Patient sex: M
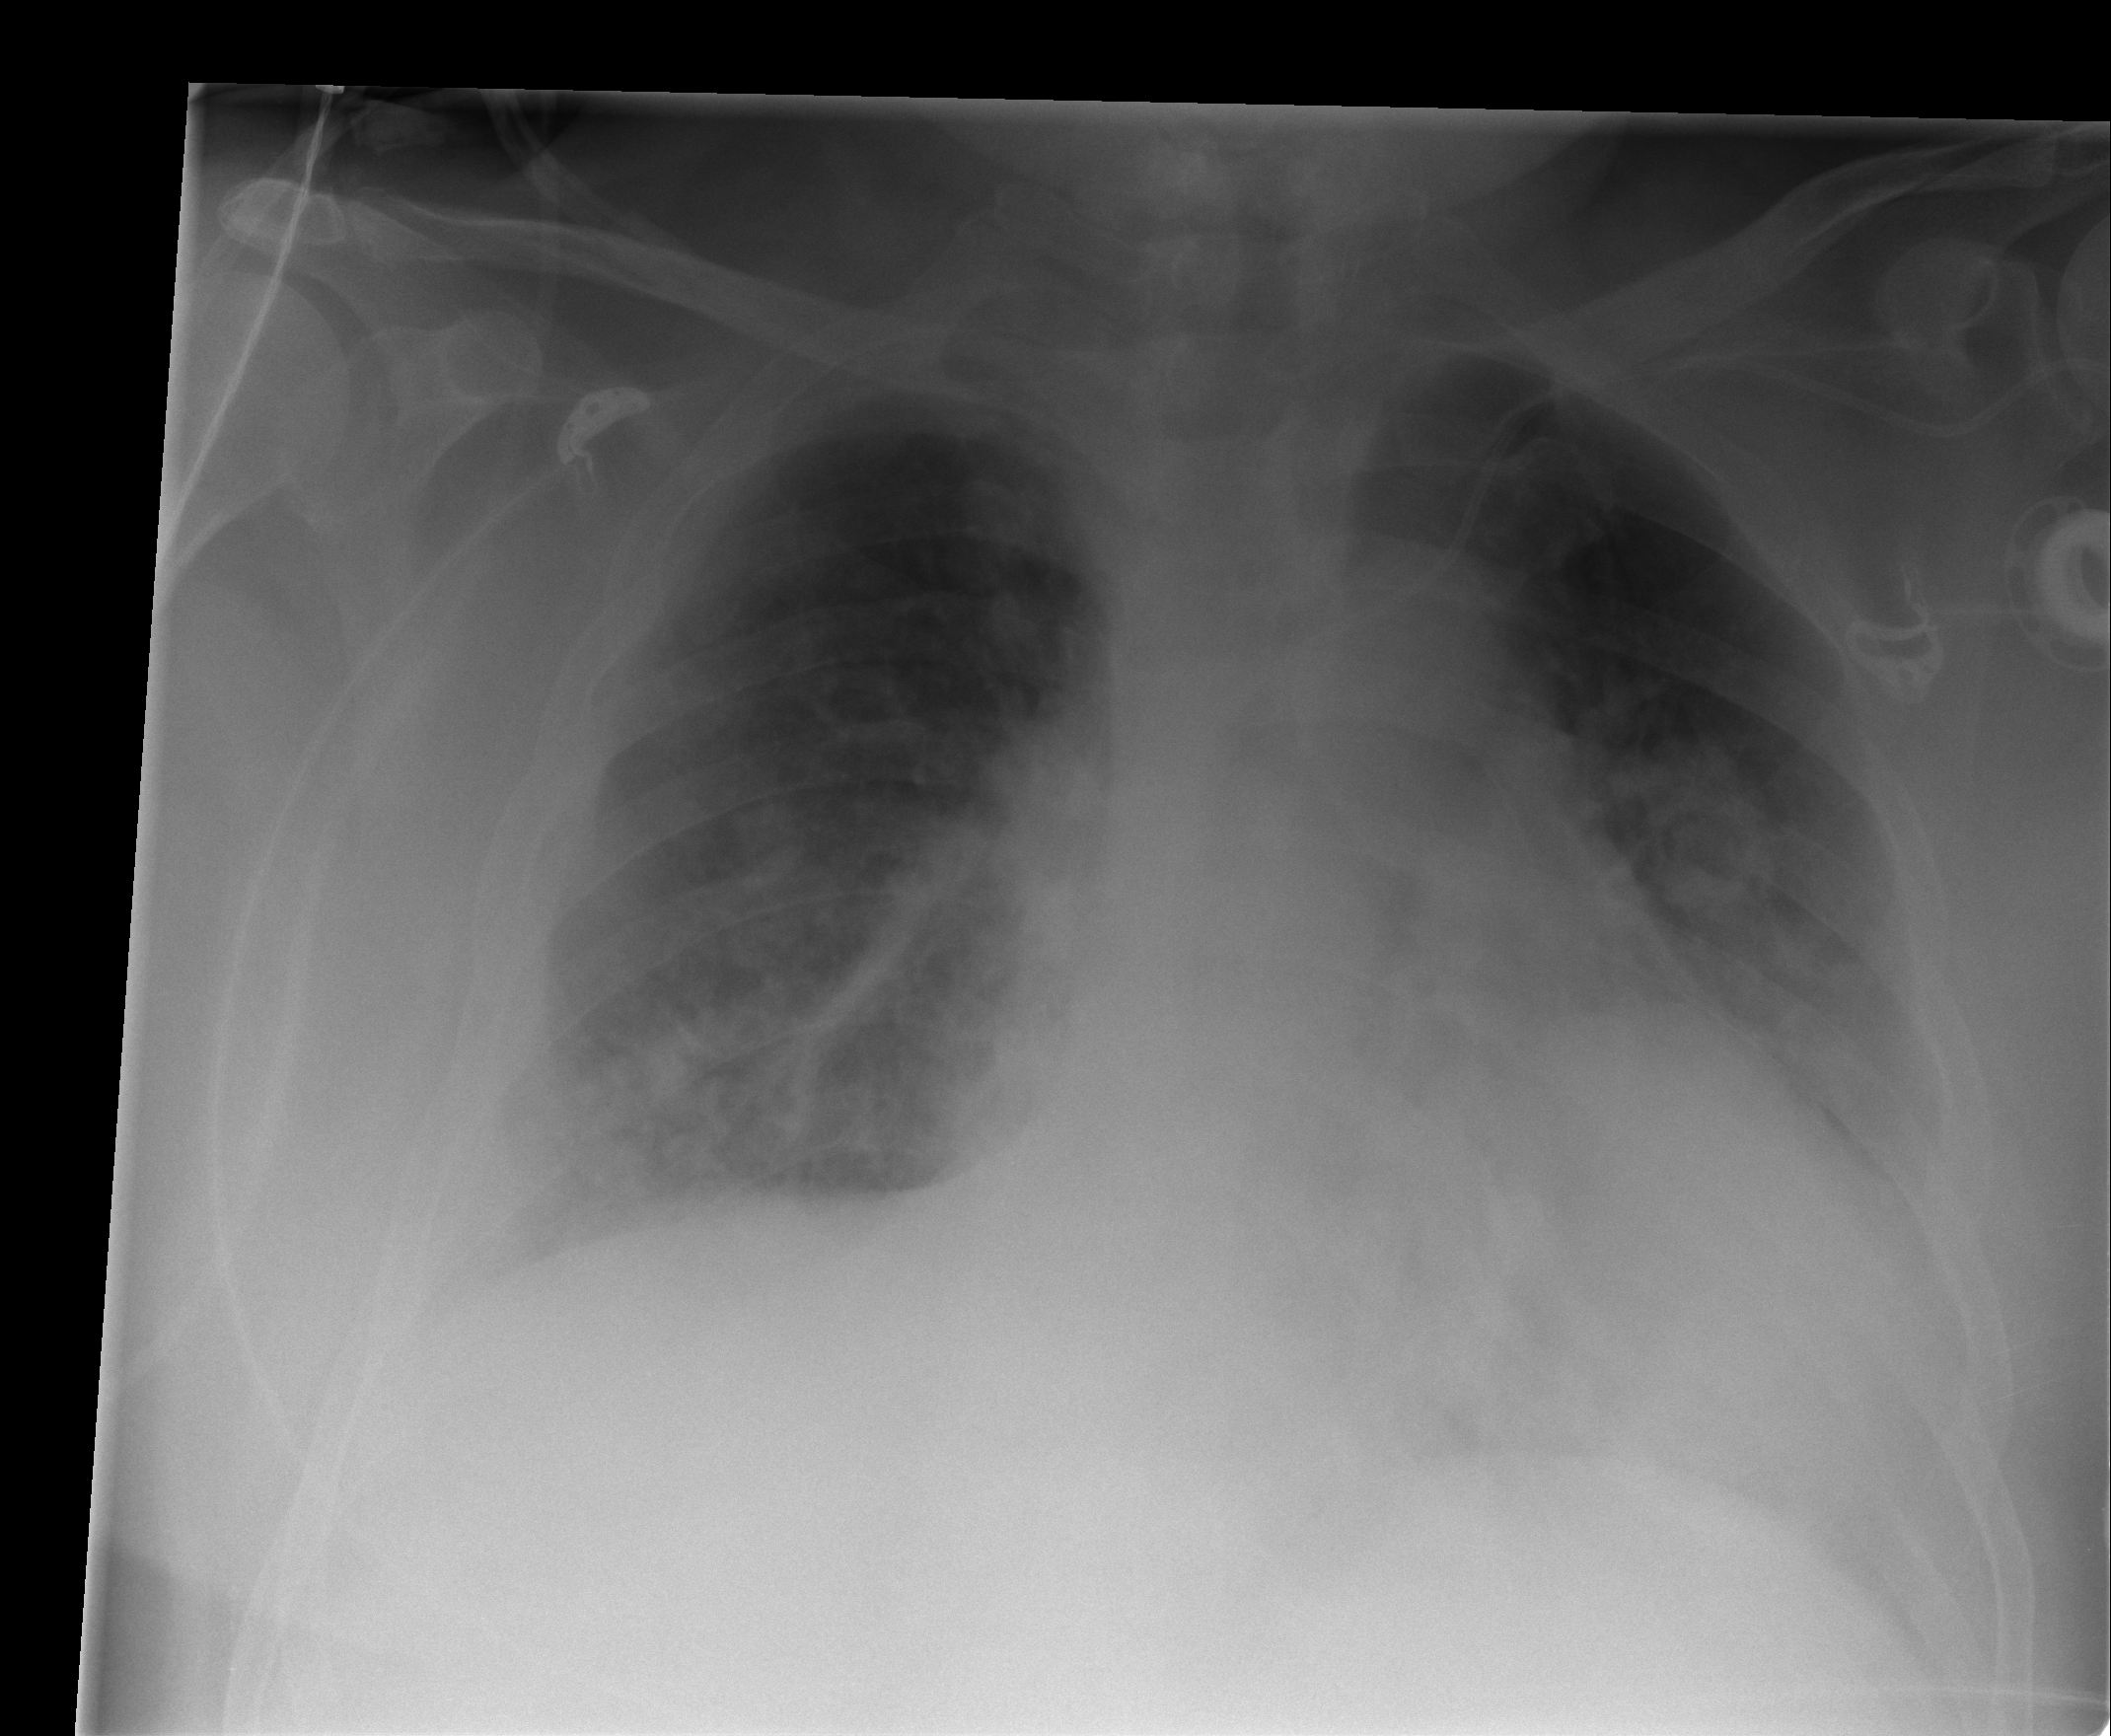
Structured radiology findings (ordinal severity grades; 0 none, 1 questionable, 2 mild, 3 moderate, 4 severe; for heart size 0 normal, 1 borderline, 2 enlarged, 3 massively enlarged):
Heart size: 2
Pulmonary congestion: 3
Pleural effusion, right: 2
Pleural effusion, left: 2
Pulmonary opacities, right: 2
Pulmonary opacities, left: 3
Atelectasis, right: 3
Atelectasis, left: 3